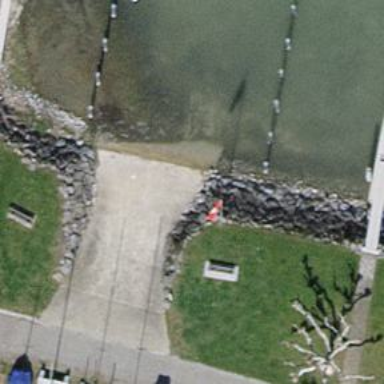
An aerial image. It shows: Brown bench in the vicinity.